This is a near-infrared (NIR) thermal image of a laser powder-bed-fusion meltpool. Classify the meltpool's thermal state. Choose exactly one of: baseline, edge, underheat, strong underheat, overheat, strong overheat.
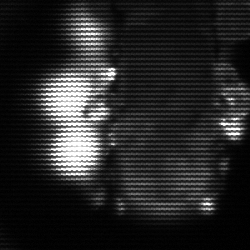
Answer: strong underheat